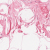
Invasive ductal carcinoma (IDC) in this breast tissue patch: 0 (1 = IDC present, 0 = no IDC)